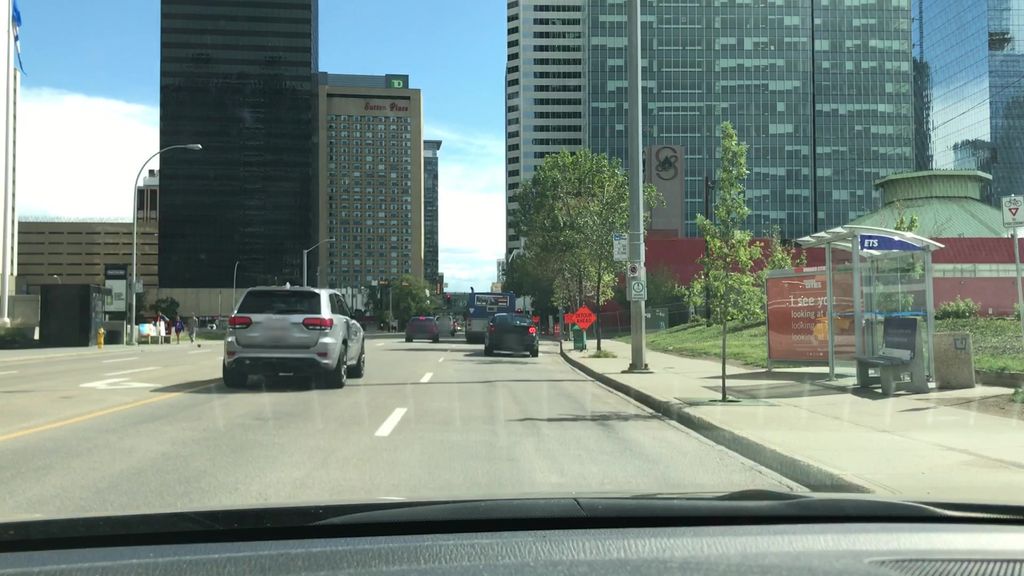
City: edmonton